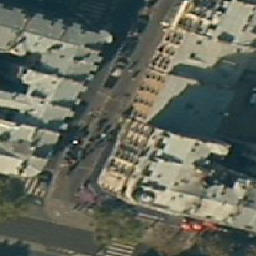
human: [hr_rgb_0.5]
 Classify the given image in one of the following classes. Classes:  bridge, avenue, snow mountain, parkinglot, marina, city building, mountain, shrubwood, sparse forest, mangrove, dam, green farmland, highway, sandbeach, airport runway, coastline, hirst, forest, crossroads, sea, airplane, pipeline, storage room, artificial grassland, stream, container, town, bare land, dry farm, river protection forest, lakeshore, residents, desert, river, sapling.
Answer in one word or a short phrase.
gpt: city building